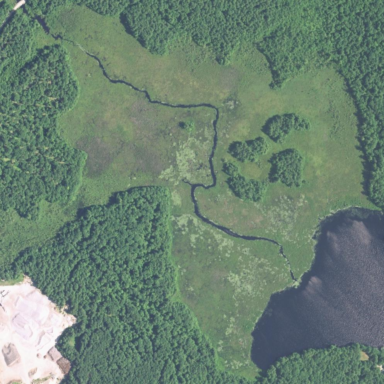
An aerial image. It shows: Marsh wetland.